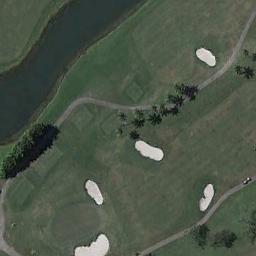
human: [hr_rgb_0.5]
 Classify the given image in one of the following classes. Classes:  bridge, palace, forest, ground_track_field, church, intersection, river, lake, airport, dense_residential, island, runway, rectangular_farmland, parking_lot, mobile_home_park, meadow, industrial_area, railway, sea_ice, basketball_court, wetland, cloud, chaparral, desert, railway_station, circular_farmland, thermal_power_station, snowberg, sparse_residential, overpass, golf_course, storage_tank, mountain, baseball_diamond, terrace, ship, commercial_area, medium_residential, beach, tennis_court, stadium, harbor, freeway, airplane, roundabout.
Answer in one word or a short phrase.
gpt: golf_course